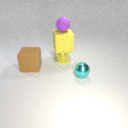
large yellow rubber cube below small purple rubber sphere